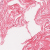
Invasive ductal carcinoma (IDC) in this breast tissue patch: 0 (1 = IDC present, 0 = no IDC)